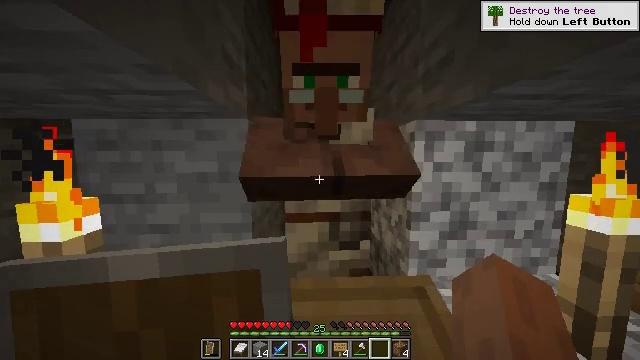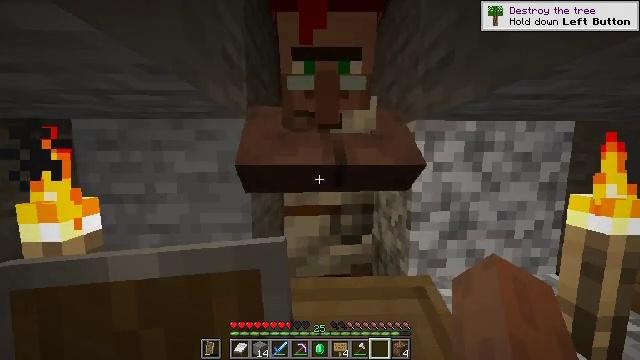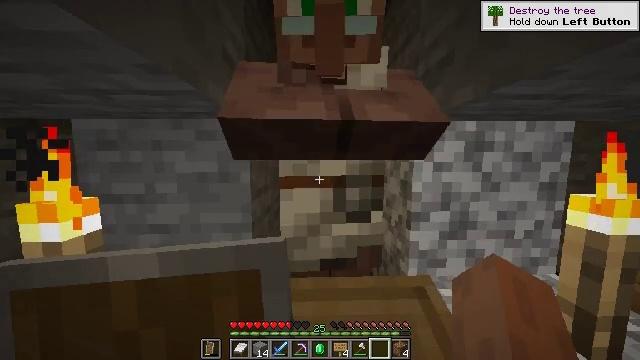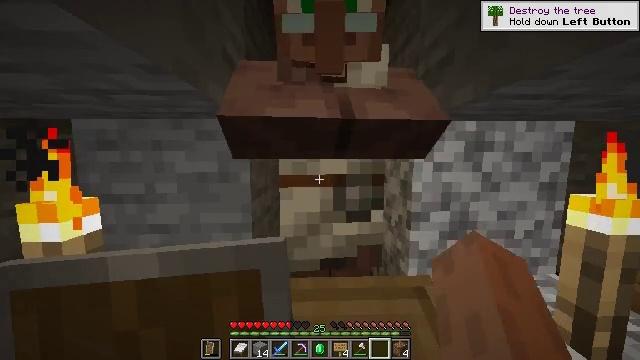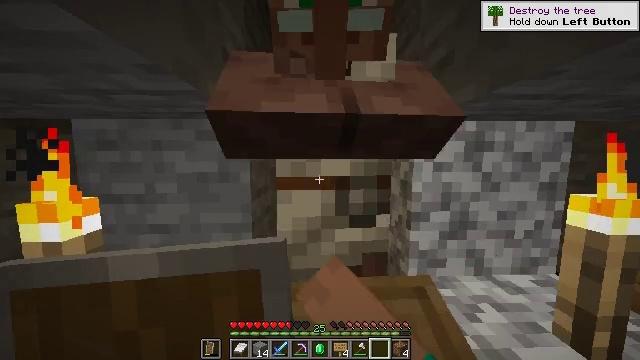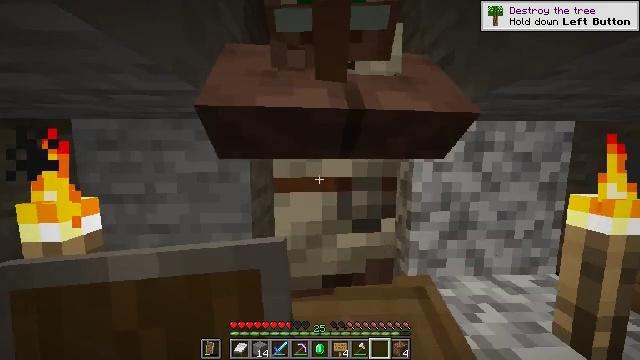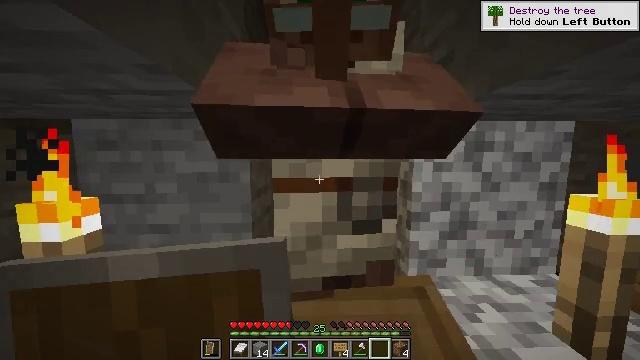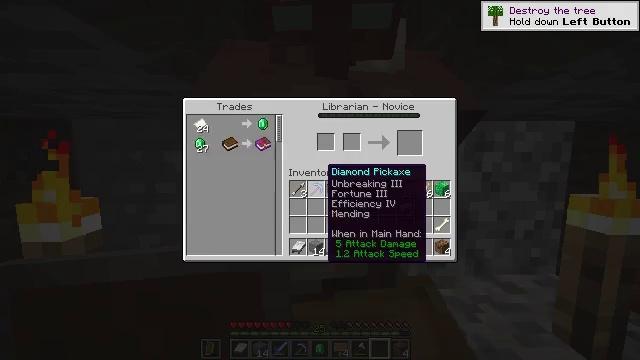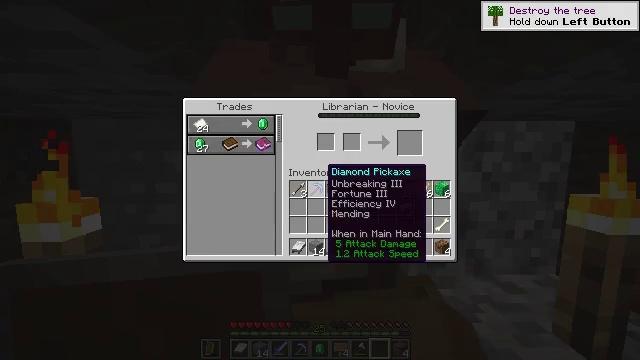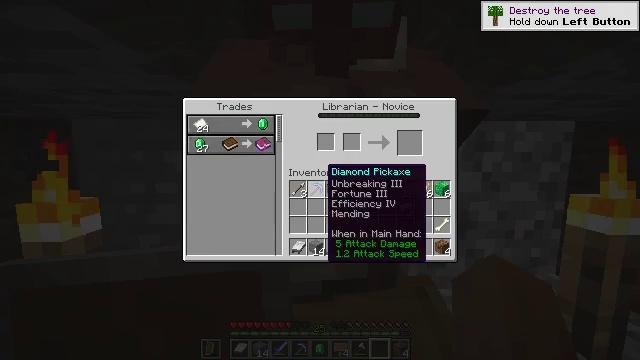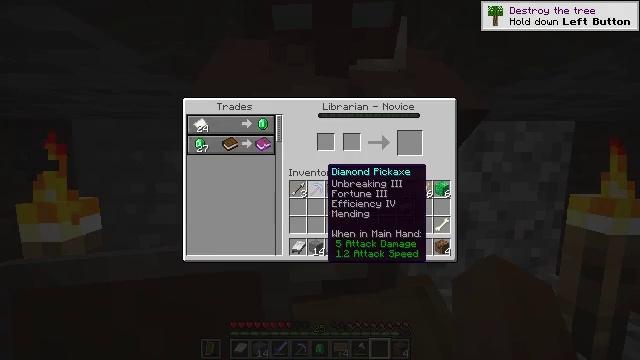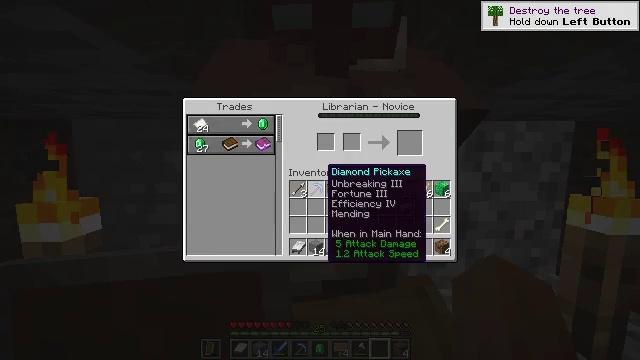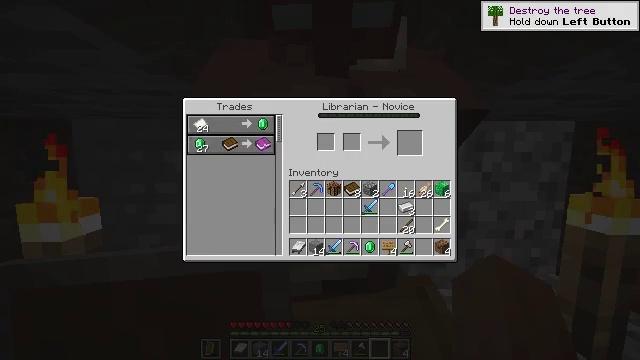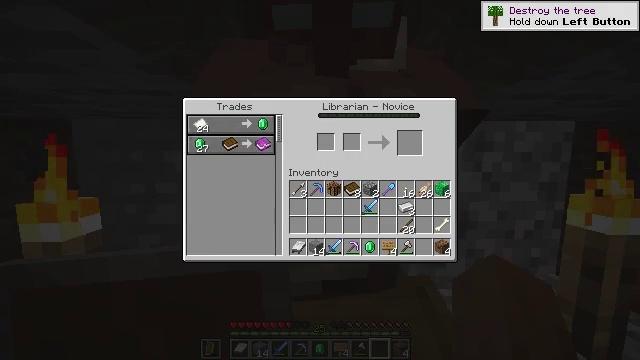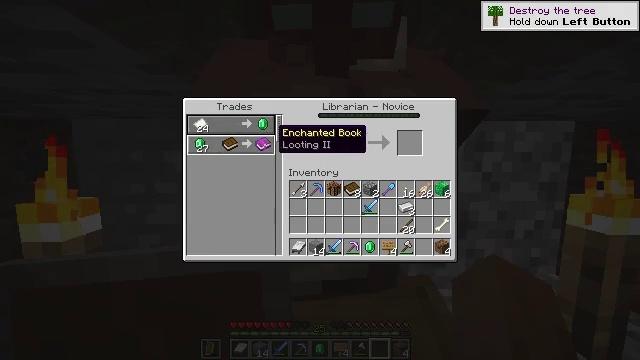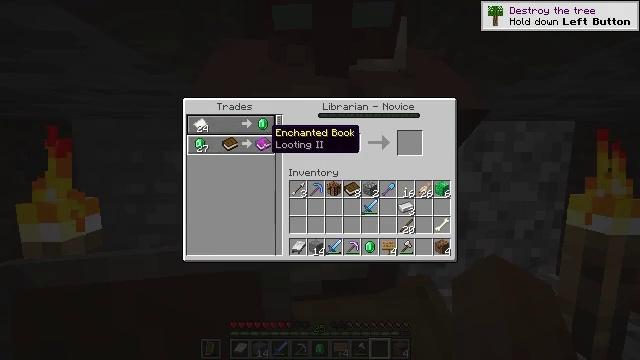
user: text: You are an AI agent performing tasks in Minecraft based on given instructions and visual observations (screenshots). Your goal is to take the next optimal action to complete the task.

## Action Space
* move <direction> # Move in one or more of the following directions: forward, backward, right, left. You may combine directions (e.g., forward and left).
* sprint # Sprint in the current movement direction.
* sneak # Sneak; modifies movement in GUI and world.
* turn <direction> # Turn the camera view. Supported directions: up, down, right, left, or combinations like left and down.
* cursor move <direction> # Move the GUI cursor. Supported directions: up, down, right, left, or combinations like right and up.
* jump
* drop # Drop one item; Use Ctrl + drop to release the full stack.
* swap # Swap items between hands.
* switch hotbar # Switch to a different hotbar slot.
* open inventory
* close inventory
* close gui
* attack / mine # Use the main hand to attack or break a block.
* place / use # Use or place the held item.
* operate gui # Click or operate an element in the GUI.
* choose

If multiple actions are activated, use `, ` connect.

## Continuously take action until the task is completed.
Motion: motion action
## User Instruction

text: Destroy the lectern to reuse it.
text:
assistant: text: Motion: no_op
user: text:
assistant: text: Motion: use / place
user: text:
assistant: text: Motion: use / place
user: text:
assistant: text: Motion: use / place
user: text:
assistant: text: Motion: no_op
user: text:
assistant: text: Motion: no_op
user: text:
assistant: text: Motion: open gui
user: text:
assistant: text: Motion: no_op
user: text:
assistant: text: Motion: no_op
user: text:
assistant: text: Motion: no_op
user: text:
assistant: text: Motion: no_op
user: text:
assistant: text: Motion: cursor move left and up
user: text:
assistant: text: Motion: cursor move left and up
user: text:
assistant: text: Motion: cursor move left
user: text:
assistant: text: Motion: cursor move left
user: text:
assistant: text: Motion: no_op
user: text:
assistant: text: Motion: no_op
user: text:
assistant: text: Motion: no_op
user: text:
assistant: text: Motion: no_op
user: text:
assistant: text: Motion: no_op
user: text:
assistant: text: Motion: no_op
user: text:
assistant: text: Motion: no_op
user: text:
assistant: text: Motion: no_op
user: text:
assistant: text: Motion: no_op
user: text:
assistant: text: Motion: no_op
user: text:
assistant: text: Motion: no_op
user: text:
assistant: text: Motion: no_op
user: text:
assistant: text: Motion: no_op
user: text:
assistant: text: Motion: no_op
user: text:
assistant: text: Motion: no_op